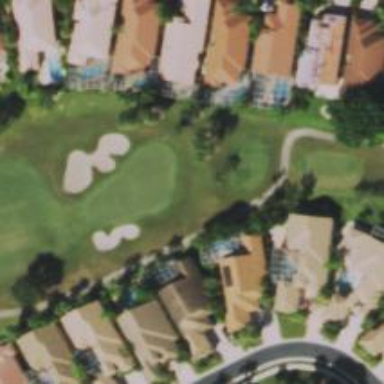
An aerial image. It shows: View of golf hole.